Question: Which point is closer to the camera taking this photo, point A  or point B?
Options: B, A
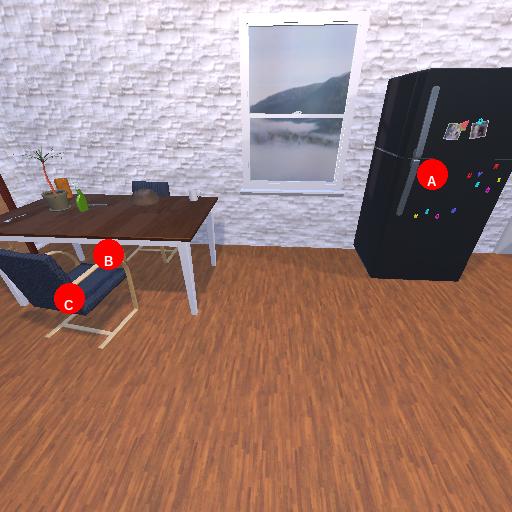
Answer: B